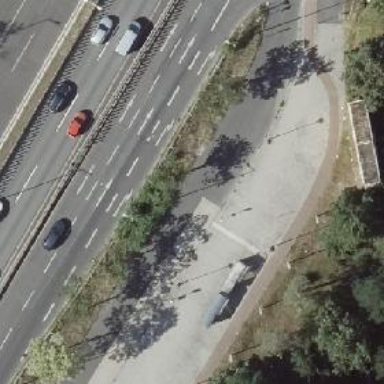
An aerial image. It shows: Service road with separate asphalt sidewalk.